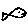
Label: fish